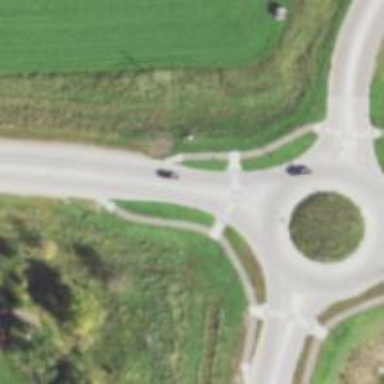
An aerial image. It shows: Cycleway.